Field crop: tomato
Growth stage: 2
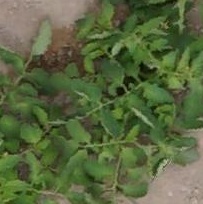
Species: tomato